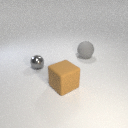
large brown rubber cube in front of small gray metal sphere